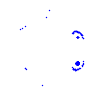
Particle: electron